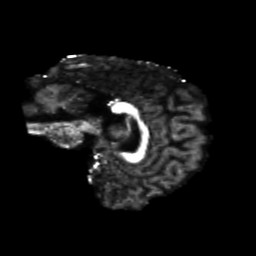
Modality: FA
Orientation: sagittal
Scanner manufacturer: siemens
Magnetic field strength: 3 T
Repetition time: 4.16 s
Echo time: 0.0806 s